Question: I have a table 'v_leaveallocation_ms' which contains the common columns such as 'I_EmpID' and 'I_EmpName' and 2 entries with 'I_EarnLeave' and 'I_FromDate'.
Now I want to get the 2 rows into single row by getting the last entry of I_Fromdate to get I_EarnLeave.
'''
select distinct I_empid, I_empname, I_Earnleave, max(I_FromDate)
from v_leaveallocation_ms
where i_departmentid = 2
group by I_empid, I_empname, I_Earnleave
'''
I got the duplicate entries. Please suggest me.
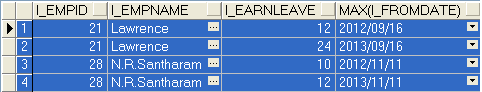
Answer: Are you looking for something like this?
'''
SELECT l.I_empid, l.I_empname, l.I_Earnleave, l.I_FromDate
FROM
(
SELECT I_empid, MAX(I_FromDate) I_FromDate
FROM v_leaveallocation_ms
WHERE i_departmentid = 2
GROUP BY I_empid
) q JOIN v_leaveallocation_ms l
ON q.I_empid = l.I_empid
AND q.I_FromDate = l.I_FromDate
'''
In the subquery you grab 'MAX(I_FromDate)' per 'I_empid' and then you join back to your table to get other columns from corresponding rows.
The second approach is to use 'ROW_NUMBER()' analytic function
'''
SELECT I_empid, I_empname, I_Earnleave, I_FromDate
FROM
(
SELECT I_empid, I_empname, I_Earnleave, I_FromDate,
ROW_NUMBER() OVER (PARTITION BY I_empid ORDER BY I_FromDate DESC) rnum
FROM v_leaveallocation_ms
WHERE i_departmentid = 2
) q
WHERE rnum = 1
'''
Output:
Here is <URL>